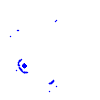
Particle: pion